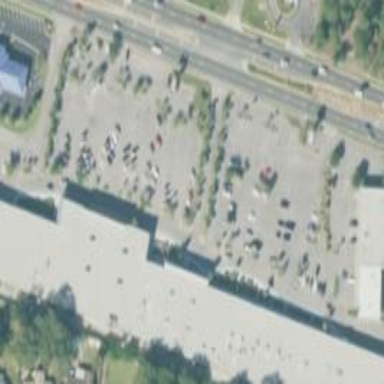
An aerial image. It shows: Retail building which is mall.